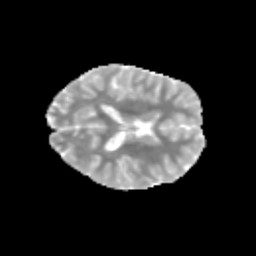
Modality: MD
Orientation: axial
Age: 11
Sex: female
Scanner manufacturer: siemens
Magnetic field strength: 3 T
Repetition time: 3.8 s
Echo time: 0.07 s